Field crop: maize
Growth stage: 2
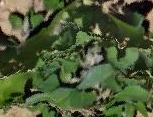
Species: maize